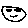
Label: smiley face